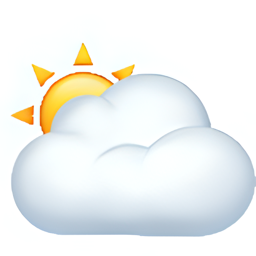
Name: white sun behind cloud
Emoji: 🌥
Group: Travel & Places
Sub-group: sky & weather